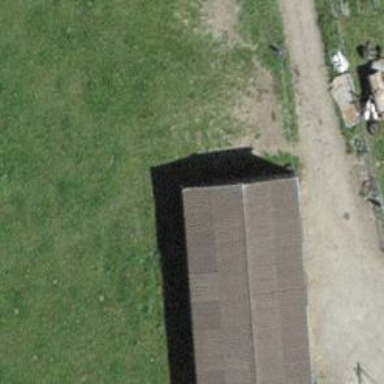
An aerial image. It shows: Barn.